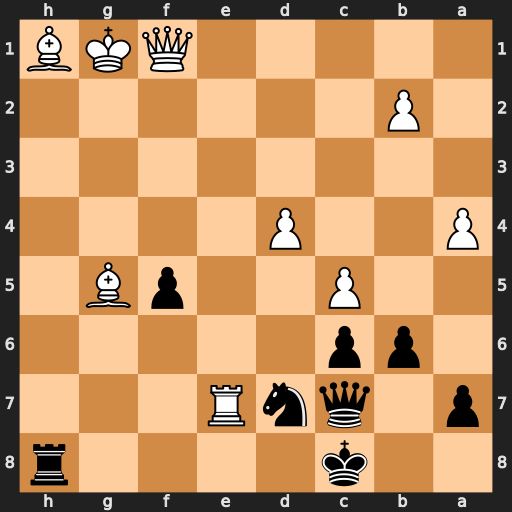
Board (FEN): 2k4r/p1qnR3/1pp5/2P2pB1/P2P4/8/1P6/5QKB
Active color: b
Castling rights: -
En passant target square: -
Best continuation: Qh2#